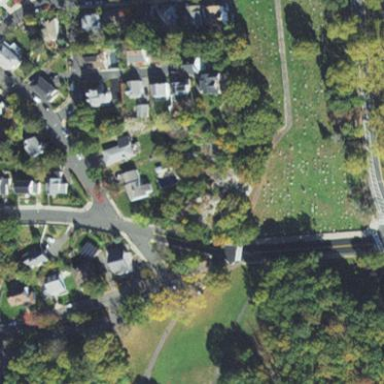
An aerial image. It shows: Cemetery with historical significance.